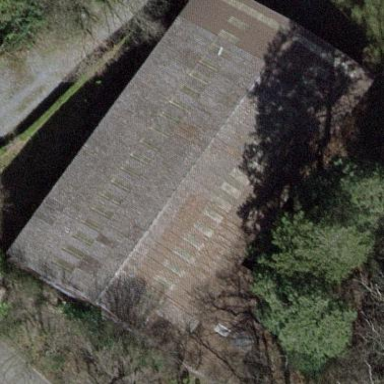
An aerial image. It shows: Gabled farm auxiliary building with the roof oriented along its structure.